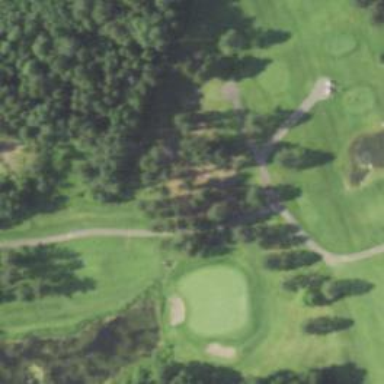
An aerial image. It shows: Service road used as golf cart path.